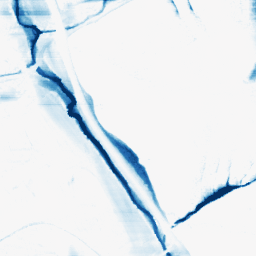
Category: morphological
Decomposition family: morphological_rect
Decomposition parameters: operation: closing
width: 50
height: 5
Upsampling method: bicubic_16x
Upsampling parameters: scale: 16
Upsampling scale: 16